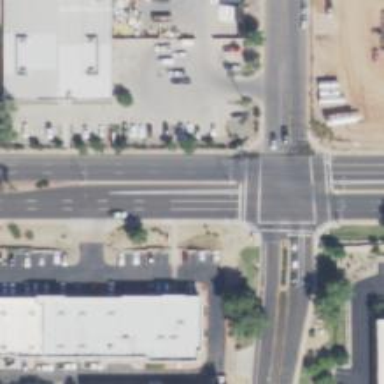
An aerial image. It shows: Solid stop line on the road.